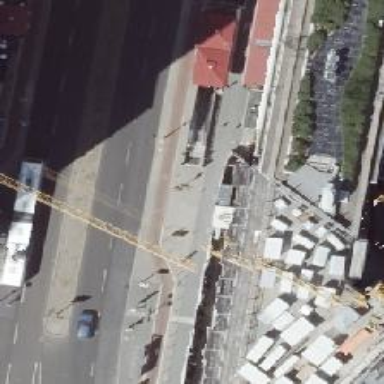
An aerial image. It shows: Subway entrance.